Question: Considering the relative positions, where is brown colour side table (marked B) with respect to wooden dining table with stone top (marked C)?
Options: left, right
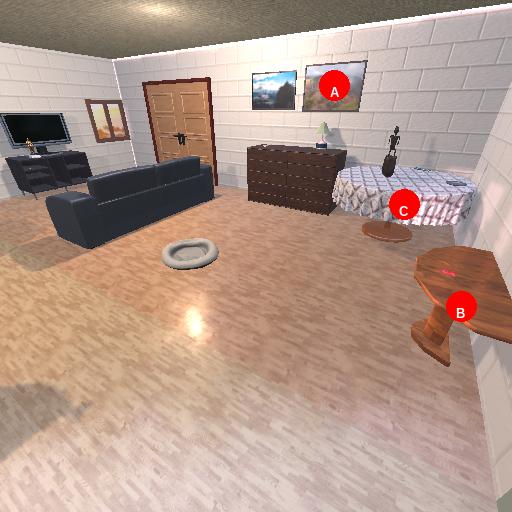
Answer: left